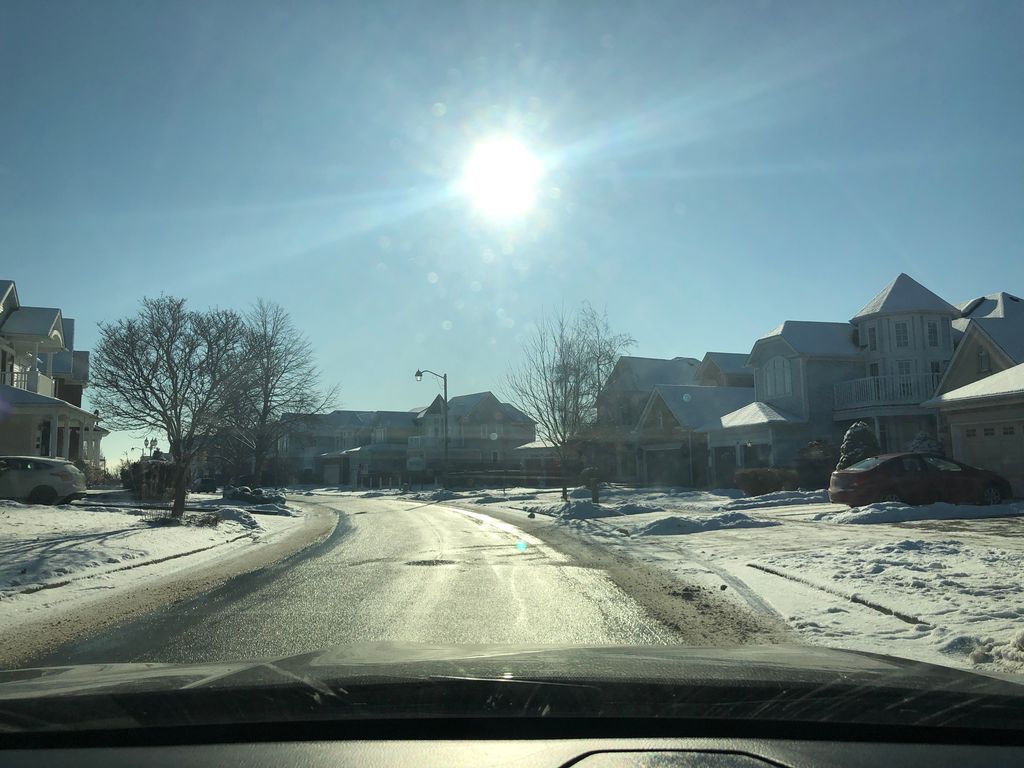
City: toronto